Interaction volume radius: 10 \u00c5
Interaction volume height: 10 \u00c5
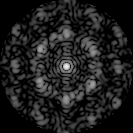
Disorder parameter: 0.5777